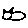
Label: cat